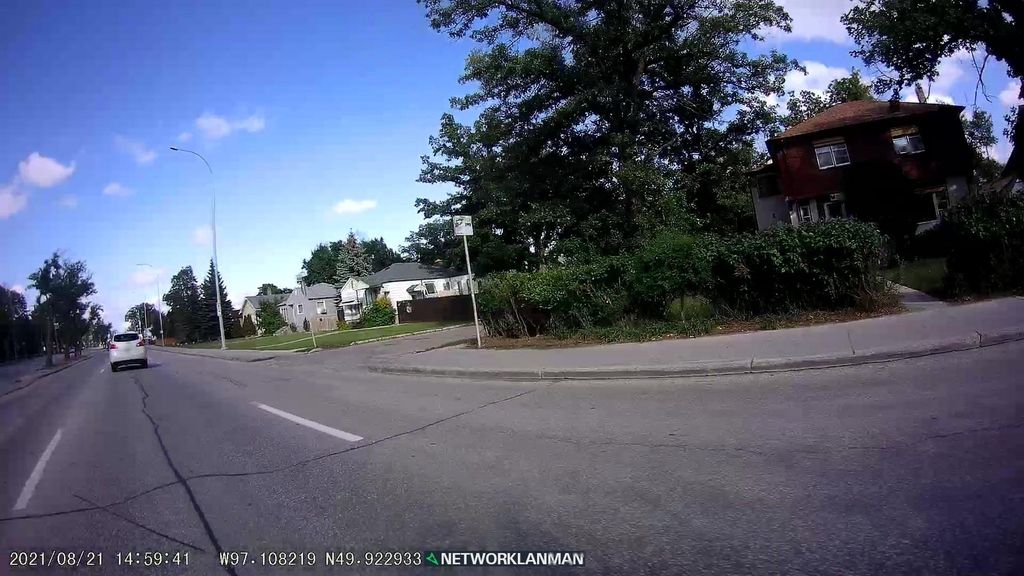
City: winnipeg